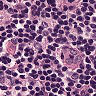
Metastatic tissue present: no